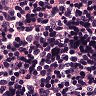
Metastatic tissue present: no